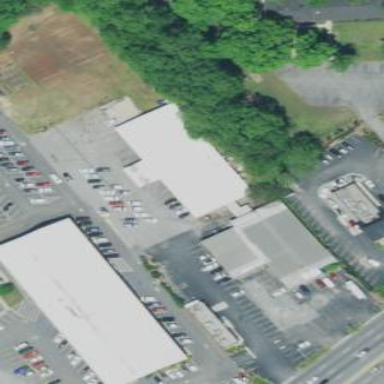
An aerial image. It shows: Retail building that houses furniture shop.